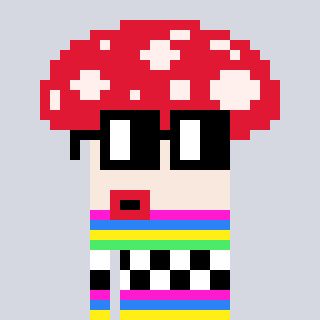
a pixel art character with square black glasses, a mushroom-shaped head and a computerblue-colored body on a cool background